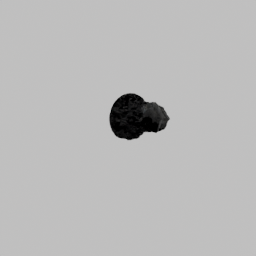
Label: nature